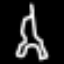
Label: The Eiffel Tower